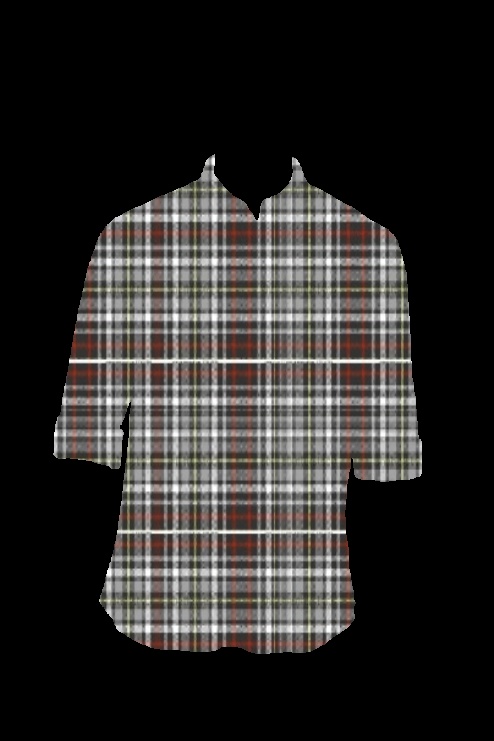
red white plaid tee